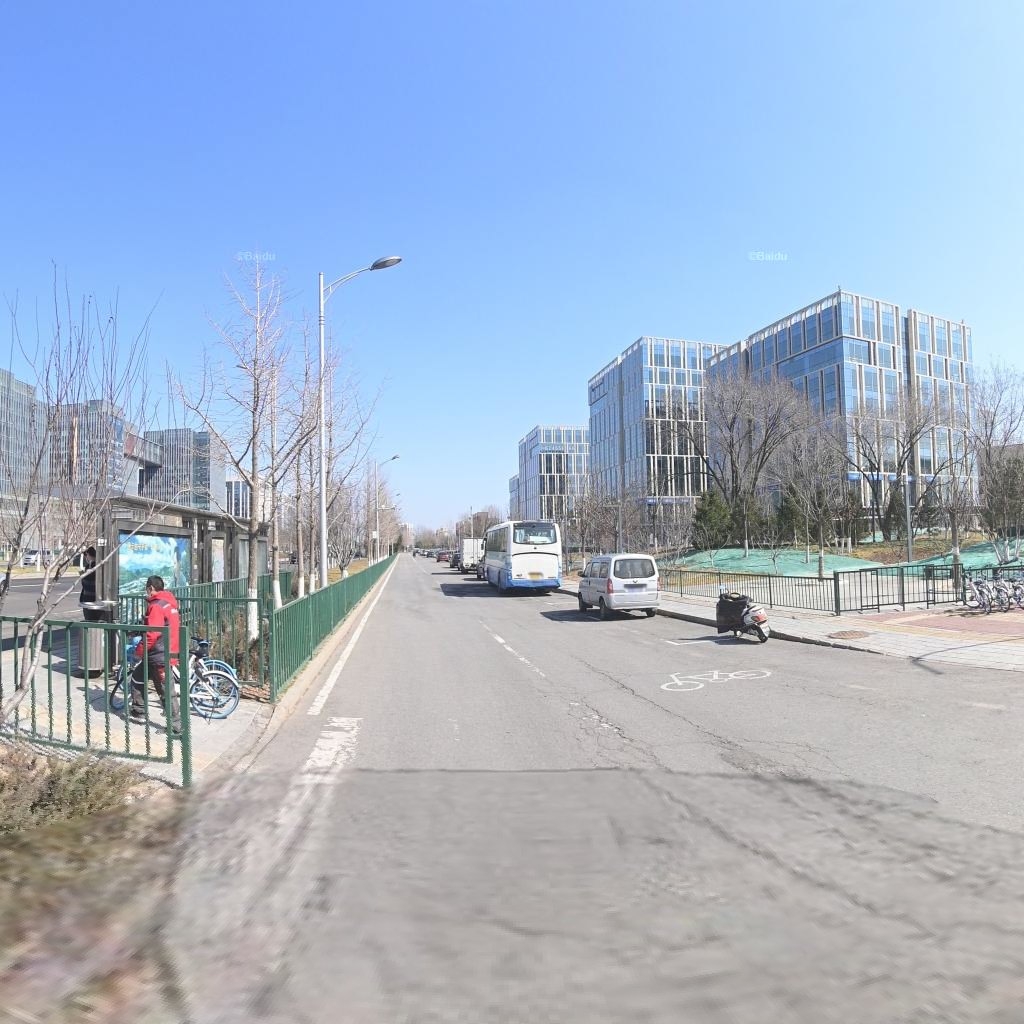
Region: Haidian
Road damage annotations: longitudinal crack, alligator crack